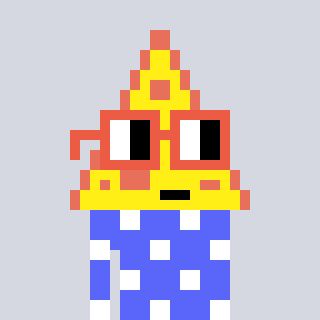
a pixel art character with square orange glasses, a pizza-shaped head and a purple-colored body on a cool background